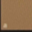
Piece: xx